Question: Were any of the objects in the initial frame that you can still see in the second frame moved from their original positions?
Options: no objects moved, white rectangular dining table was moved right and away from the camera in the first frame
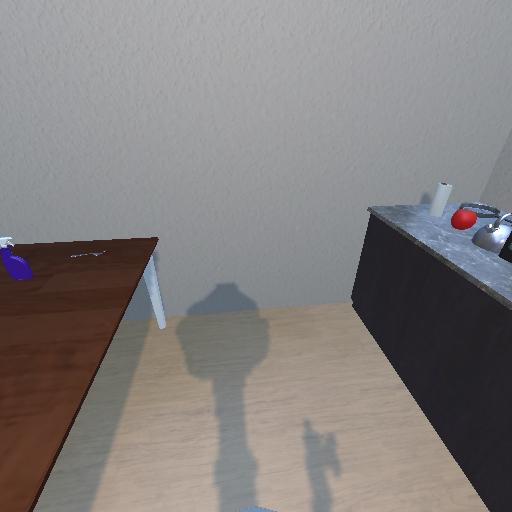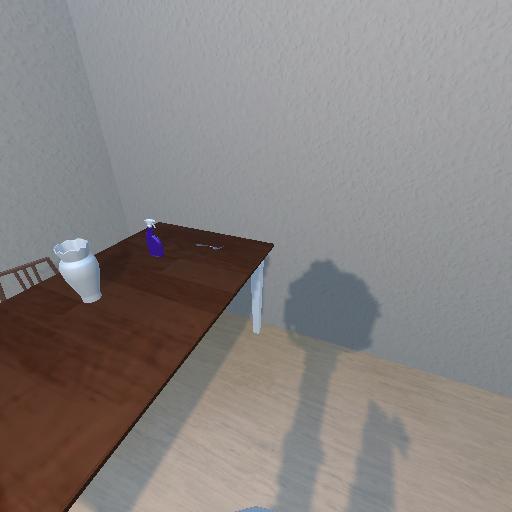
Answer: no objects moved